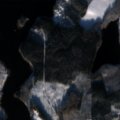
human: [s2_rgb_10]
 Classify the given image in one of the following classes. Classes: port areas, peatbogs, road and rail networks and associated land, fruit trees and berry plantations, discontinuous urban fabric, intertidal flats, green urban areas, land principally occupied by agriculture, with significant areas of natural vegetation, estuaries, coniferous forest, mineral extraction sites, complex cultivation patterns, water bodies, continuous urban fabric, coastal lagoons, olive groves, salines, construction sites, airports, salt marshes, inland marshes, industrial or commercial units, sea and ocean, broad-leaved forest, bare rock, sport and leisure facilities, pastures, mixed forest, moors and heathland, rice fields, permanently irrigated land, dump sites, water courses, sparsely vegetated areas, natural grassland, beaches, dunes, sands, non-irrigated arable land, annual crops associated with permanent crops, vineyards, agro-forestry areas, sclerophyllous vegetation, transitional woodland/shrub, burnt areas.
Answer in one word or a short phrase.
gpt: land principally occupied by agriculture, with significant areas of natural vegetation, coniferous forest, mixed forest, water bodies